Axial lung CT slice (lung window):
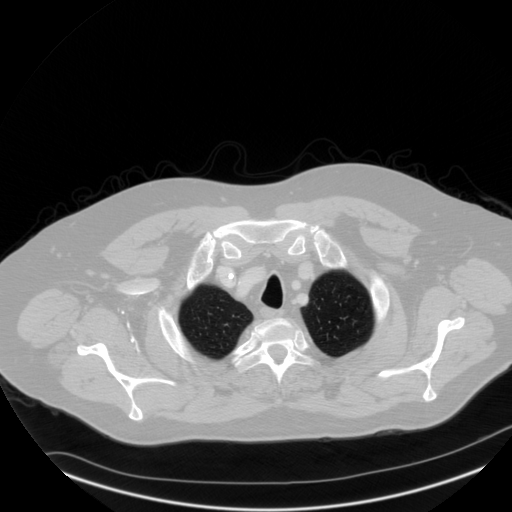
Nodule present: no